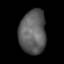
Tissue: lung
Cell type: Endothelial cells
Senescence score: 0.5931
Nuclear area (px): 1145
Mean DAPI intensity: 94.637